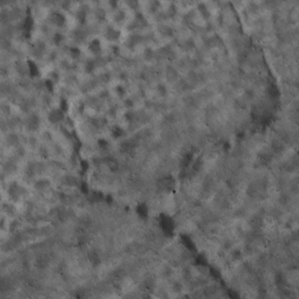
Label: non_frost